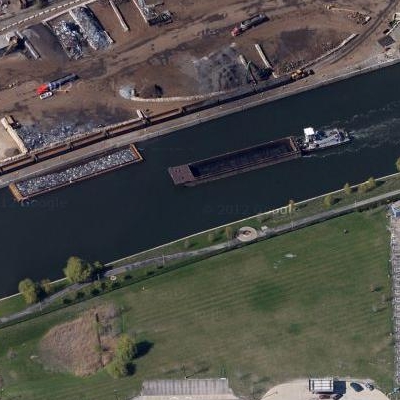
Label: dRiverLake